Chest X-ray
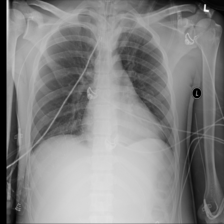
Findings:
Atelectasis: negative
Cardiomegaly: negative
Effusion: negative
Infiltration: negative
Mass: negative
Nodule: negative
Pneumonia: negative
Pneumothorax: negative
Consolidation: negative
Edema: negative
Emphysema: negative
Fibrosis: negative
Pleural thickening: negative
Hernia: negative